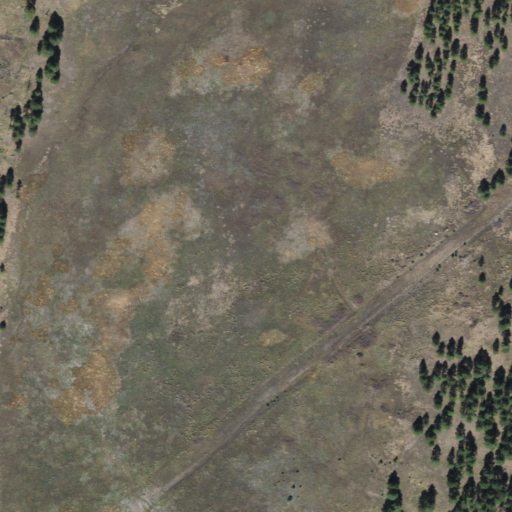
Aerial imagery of depression(s) in Arizona named Bull Basin containing shrub, evergreen forest, grassland, herbaceous wetlands, and barren land